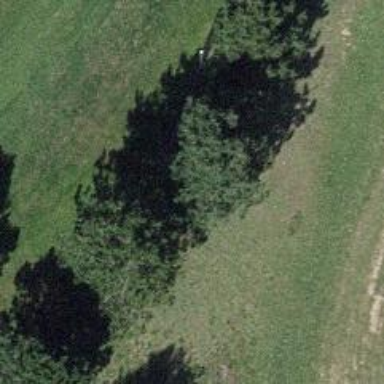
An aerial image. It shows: Single tag "natural: tree."